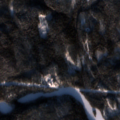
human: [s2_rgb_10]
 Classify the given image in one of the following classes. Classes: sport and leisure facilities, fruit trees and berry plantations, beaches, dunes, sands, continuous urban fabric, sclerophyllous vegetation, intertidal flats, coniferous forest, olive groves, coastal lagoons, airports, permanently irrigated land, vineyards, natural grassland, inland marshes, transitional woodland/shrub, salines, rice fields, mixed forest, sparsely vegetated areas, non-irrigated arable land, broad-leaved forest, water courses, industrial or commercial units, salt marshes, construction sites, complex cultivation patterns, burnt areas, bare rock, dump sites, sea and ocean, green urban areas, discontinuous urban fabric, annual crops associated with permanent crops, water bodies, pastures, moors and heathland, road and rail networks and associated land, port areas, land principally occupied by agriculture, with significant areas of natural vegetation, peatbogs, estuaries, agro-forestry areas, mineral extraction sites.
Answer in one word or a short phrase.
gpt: coniferous forest, mixed forest, transitional woodland/shrub